Interaction volume radius: 5 \u00c5
Interaction volume height: 10 \u00c5
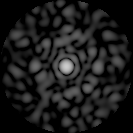
Disorder parameter: 0.8842